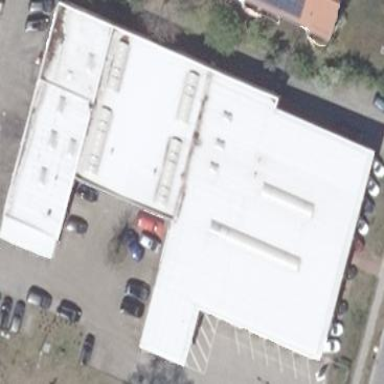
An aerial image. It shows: Flat-roofed commercial building with car shop.